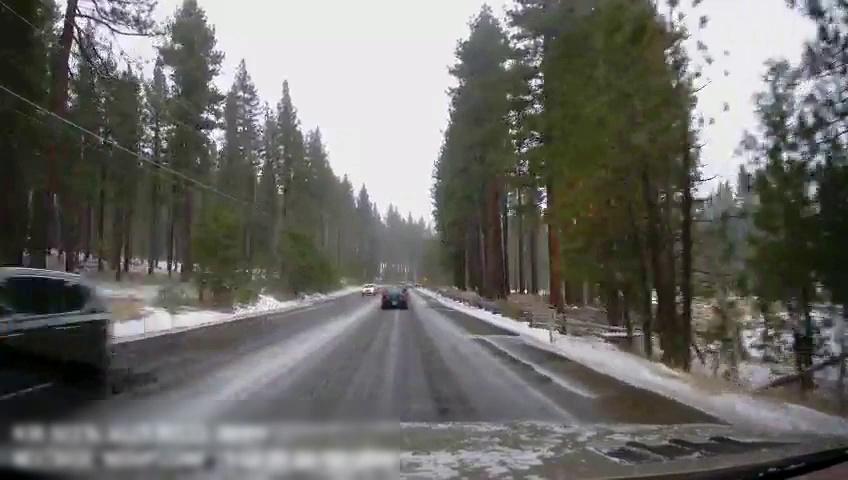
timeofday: Day
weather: Snowy
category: Drivable Space
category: Vehicles | SUV
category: Vehicles | Car
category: Vehicles | Car
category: Lanes | Opposite Lane
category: Lanes | Current Lane